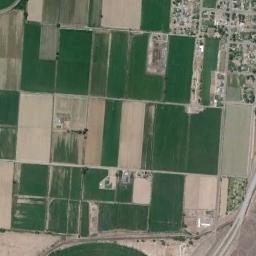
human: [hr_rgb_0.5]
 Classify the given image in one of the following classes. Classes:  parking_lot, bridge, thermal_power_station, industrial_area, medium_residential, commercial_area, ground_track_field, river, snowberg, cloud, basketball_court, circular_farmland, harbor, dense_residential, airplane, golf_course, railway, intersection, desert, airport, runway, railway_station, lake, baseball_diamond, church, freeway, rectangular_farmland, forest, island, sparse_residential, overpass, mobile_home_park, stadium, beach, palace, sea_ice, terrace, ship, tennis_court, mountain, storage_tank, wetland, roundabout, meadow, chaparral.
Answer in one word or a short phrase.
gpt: rectangular_farmland